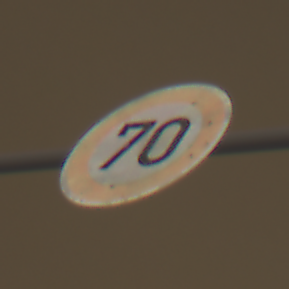
Verkehrszeichen: Geschwindigkeit70
Umgebung: Outdoor, Urban
Tageszeit: Night
Wetter: Overcast
Licht: Artificial
Jahreszeit: NotSpecified
Kontrast: HighContrast